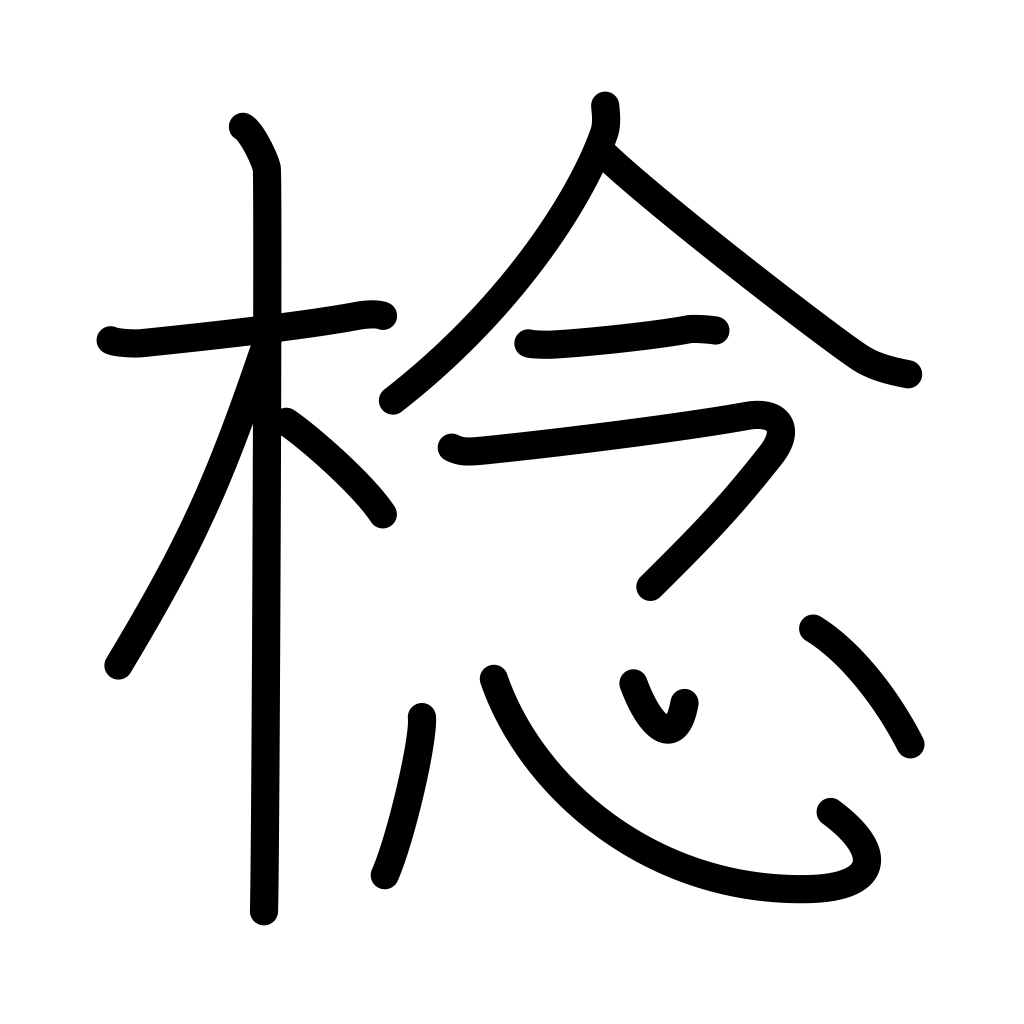
Meaning: type of fruit tree